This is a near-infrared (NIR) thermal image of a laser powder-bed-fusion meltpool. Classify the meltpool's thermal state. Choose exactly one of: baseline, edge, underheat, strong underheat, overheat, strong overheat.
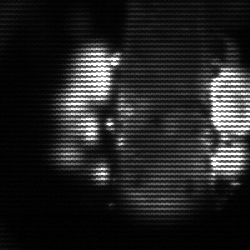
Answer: strong underheat